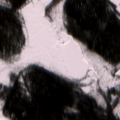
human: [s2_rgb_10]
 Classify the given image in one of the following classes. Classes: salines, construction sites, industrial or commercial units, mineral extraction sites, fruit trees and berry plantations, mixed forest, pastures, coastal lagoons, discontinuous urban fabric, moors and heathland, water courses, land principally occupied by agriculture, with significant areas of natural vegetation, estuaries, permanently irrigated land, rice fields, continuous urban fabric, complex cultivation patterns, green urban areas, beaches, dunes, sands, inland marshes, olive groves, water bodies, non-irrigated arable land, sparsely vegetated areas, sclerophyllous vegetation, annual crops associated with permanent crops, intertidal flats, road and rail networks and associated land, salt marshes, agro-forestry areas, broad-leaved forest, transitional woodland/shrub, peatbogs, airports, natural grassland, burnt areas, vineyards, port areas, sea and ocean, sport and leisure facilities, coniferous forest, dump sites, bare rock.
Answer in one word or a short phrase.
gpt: non-irrigated arable land, coniferous forest, transitional woodland/shrub, peatbogs